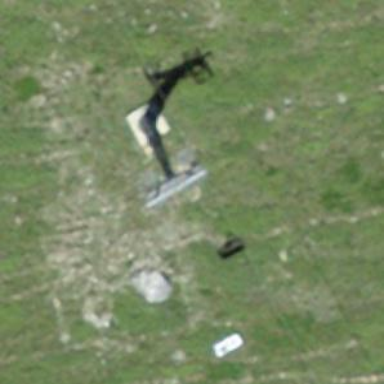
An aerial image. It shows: Pylon for aerialway.